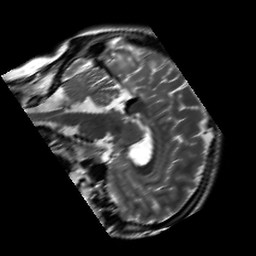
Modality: T2w
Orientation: sagittal
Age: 21
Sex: female
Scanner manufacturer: siemens
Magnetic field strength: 3 T
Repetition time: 7 s
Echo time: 0.09 s